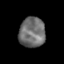
Tissue: skin
Cell type: Epithelial cells
Senescence score: 0.2308
Nuclear area (px): 767
Mean DAPI intensity: 111.304